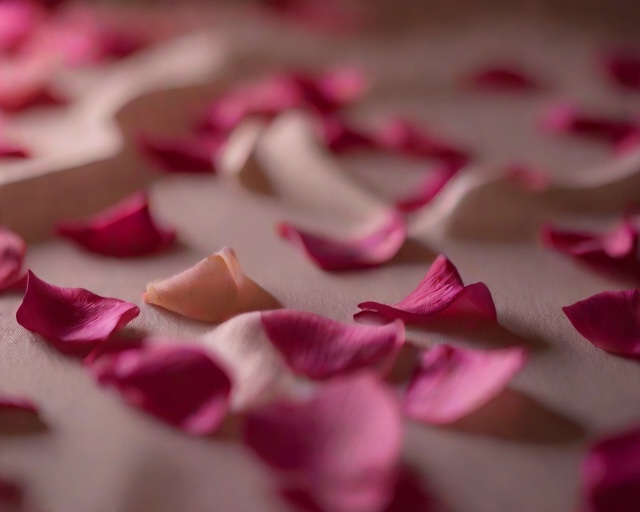
Category: Wedding